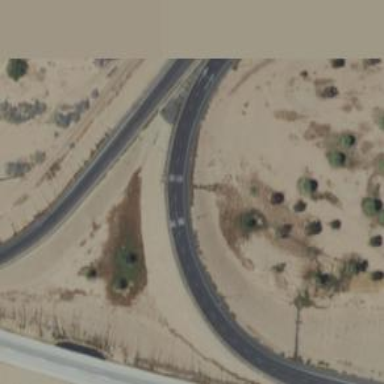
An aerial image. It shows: Trunk link highway.